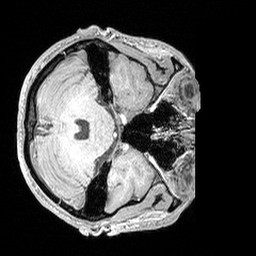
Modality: MP2RAGE
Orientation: axial
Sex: male
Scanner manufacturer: siemens
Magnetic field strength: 3 T
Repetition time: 5 s
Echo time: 0.00292 s